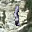
Label: 1